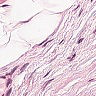
Metastatic tissue present: no